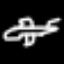
Label: airplane